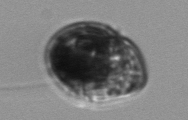
Label: Gyrodinium